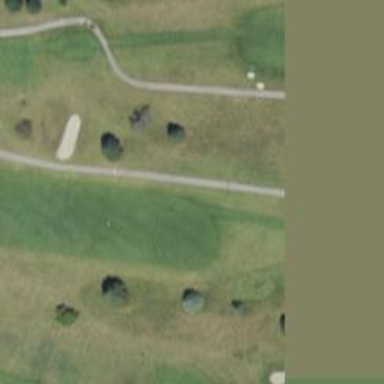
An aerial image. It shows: Path for both roads and golfers.